Question: Take for example this image below of a project I am working on...
The Blue background is a DIV that is inside of another DIV that wraps all that sidebar contact section together. To get the 'Blue BG DIV' to have the round border and not have a gap because of the parents margin/padding I had to use
'margin: -9px -2px 8px -6px;'

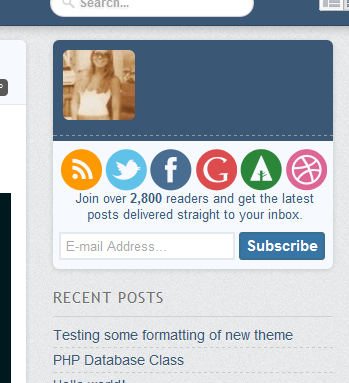
Answer: No; it's not bad practice, so long as you're aware of the fact you're using negative margins, and that this necessarily 'pulls'/'moves' elements from their otherwise-'normal' position.
Why would you even worry about this?